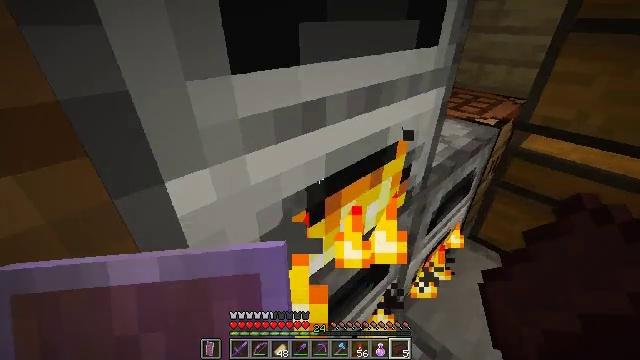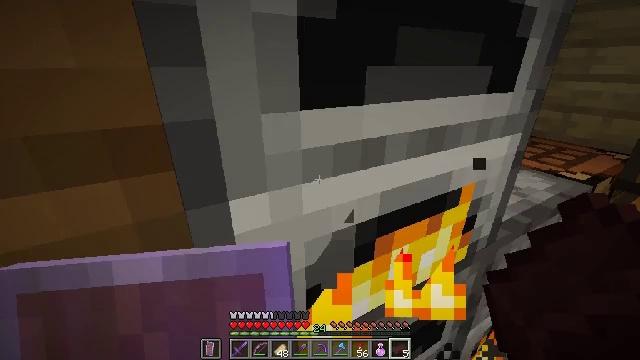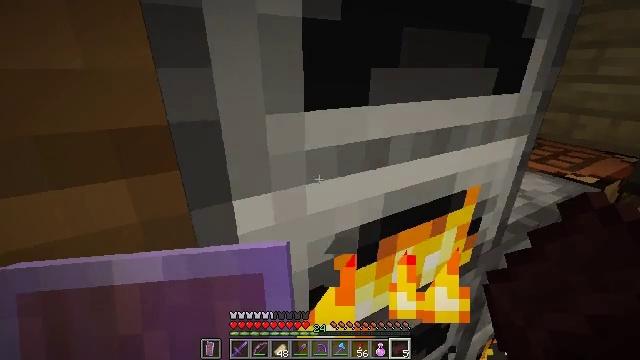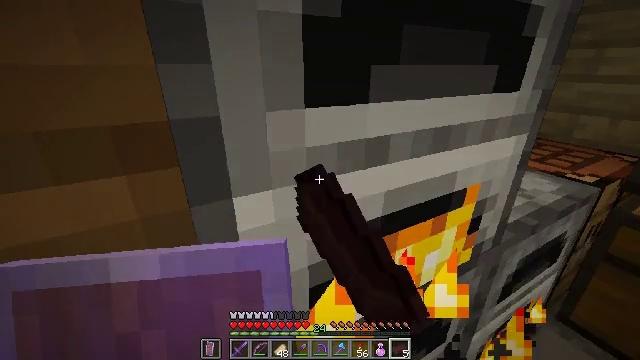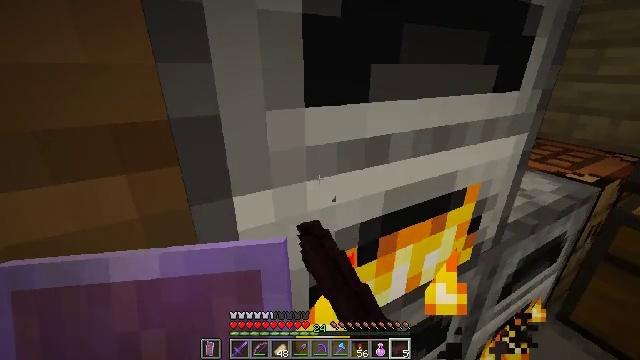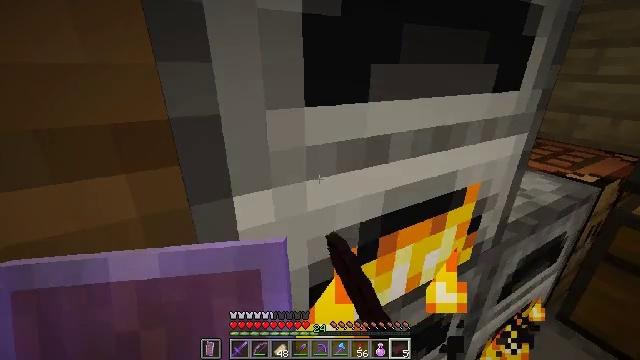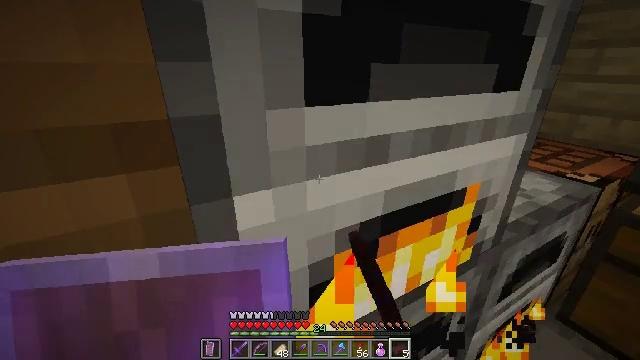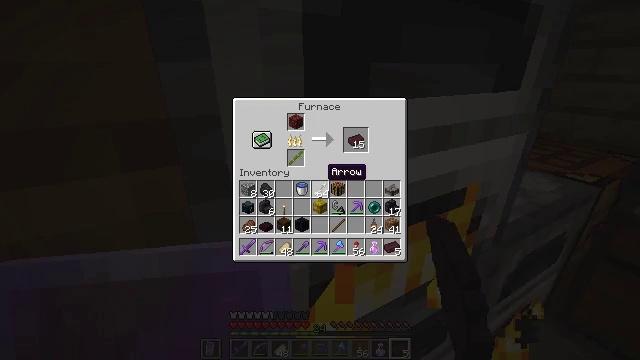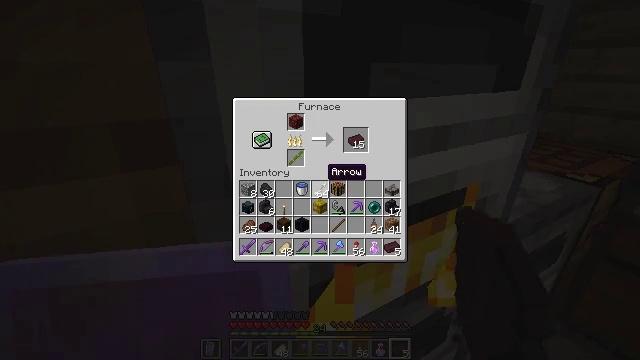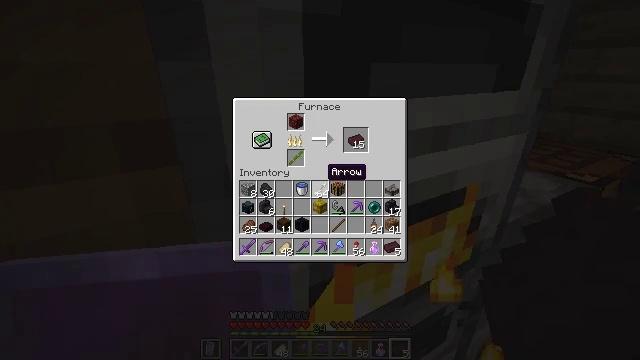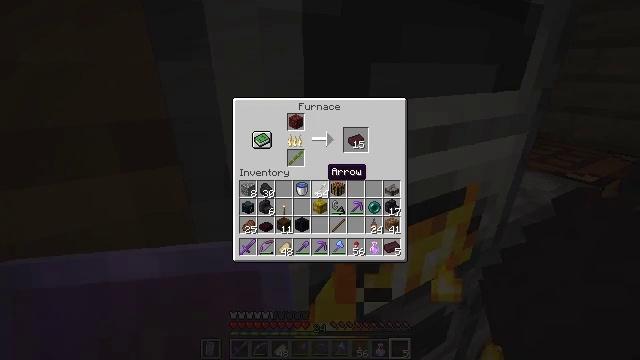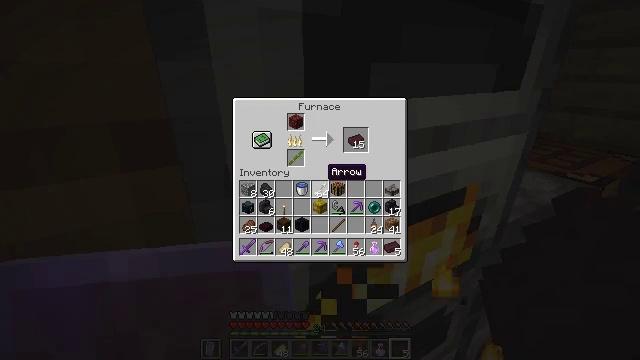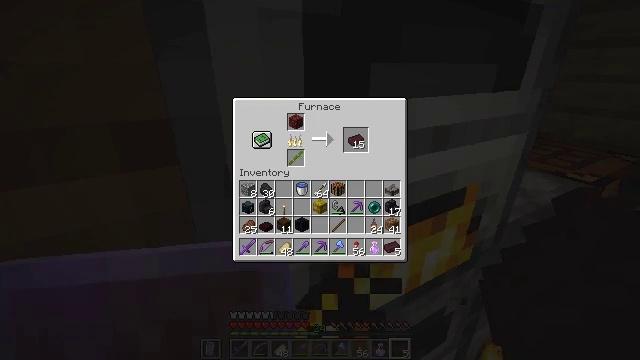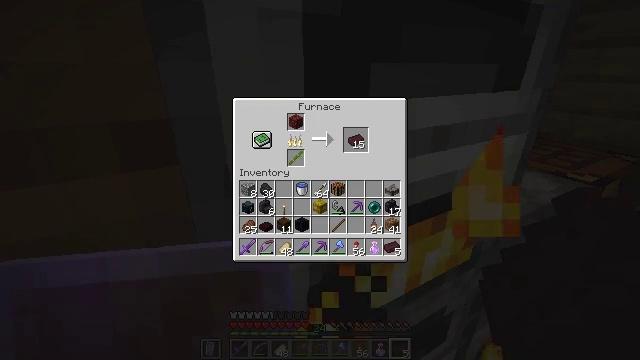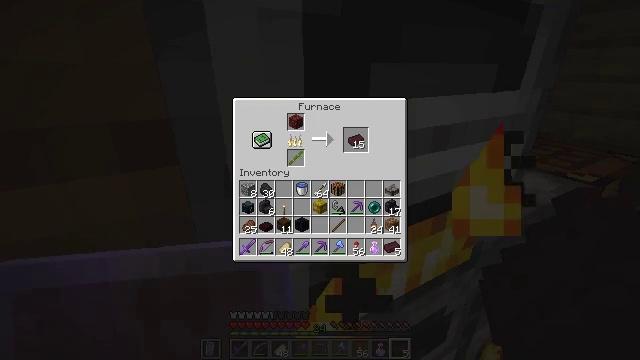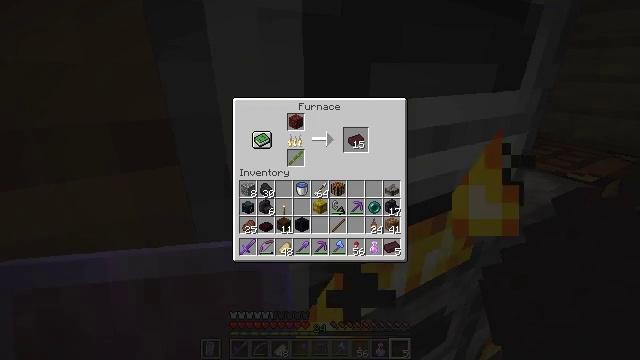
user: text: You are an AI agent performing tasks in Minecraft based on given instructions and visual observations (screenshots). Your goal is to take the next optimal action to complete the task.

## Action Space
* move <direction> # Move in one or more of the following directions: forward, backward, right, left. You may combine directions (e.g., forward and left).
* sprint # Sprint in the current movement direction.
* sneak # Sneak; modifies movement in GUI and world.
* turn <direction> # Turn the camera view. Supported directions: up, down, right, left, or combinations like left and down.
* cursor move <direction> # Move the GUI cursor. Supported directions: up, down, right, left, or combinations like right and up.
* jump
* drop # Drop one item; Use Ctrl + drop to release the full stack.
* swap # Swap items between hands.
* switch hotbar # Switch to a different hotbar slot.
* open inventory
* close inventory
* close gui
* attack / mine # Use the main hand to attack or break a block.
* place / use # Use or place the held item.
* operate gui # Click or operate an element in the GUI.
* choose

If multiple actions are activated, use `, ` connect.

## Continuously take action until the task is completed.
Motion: motion action
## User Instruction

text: Turn on the furnace and smelt netherrack to craft nether brick.
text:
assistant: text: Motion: turn left and up
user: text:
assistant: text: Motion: use / place
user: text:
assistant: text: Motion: use / place
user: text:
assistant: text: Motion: no_op
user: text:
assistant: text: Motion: no_op
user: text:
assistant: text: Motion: no_op
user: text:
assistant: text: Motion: no_op
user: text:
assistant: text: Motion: no_op
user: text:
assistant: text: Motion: no_op
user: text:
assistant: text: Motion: no_op
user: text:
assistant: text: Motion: no_op
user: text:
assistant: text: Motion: turn right
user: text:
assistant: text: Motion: turn right and up
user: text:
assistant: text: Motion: turn right
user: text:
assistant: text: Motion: sneak
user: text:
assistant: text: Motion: sneak
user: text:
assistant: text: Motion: sneak
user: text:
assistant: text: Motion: sneak
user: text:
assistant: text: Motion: sneak, turn up
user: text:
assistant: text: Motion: sneak
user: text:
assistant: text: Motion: sneak
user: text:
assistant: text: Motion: sneak
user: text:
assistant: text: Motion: sneak
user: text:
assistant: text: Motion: sneak
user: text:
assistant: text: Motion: sneak
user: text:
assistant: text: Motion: sneak
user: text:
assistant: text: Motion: sneak, attack / mine
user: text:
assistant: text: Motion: sneak, attack / mine
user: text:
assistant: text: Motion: sneak, attack / mine
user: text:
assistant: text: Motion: sneak